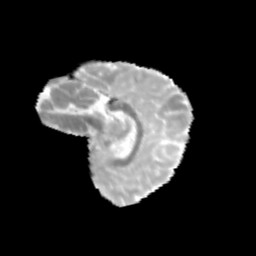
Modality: MD
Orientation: sagittal
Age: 11
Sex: female
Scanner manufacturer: siemens
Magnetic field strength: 3 T
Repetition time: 3.8 s
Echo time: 0.07 s